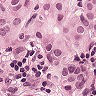
Metastatic tissue present: yes